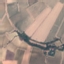
Land use / land cover class: PermanentCrop